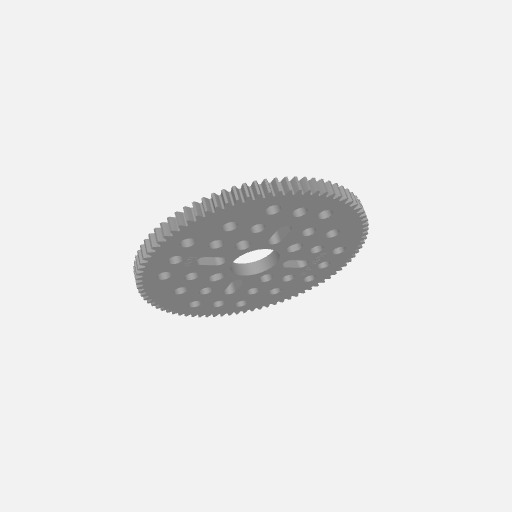
Part: HubMountAcetalGear80T